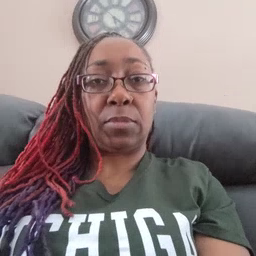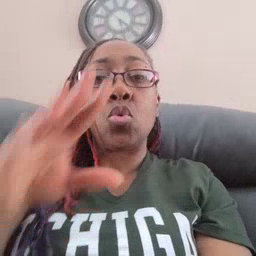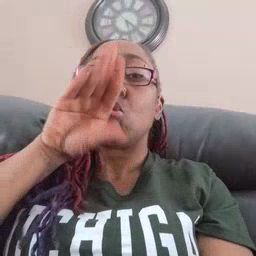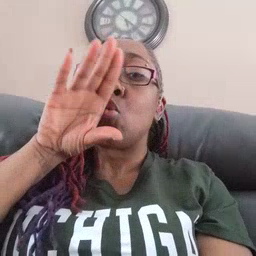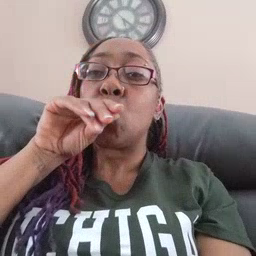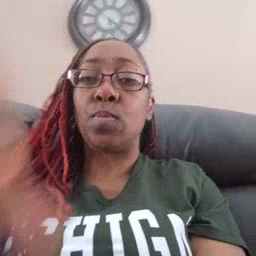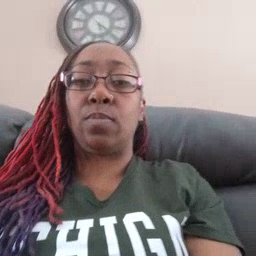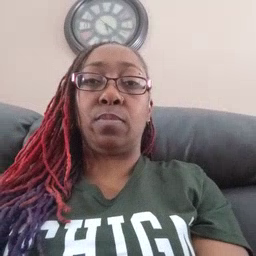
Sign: goose